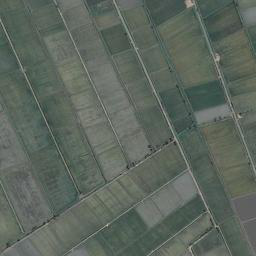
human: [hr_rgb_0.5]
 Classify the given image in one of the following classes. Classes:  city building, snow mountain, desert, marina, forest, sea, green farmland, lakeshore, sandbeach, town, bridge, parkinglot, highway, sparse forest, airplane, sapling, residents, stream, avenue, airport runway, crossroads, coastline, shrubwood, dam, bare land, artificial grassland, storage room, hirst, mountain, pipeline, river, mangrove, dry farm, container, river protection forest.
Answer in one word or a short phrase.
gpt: green farmland